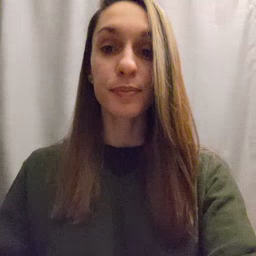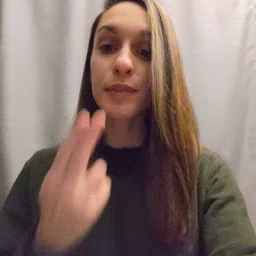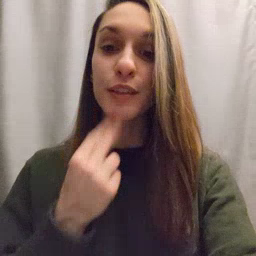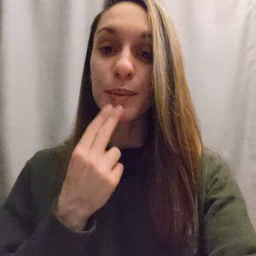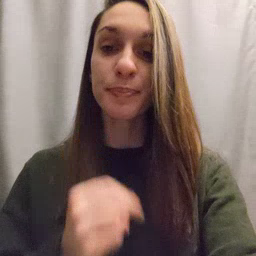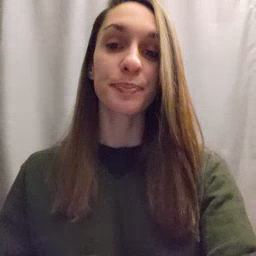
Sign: cute